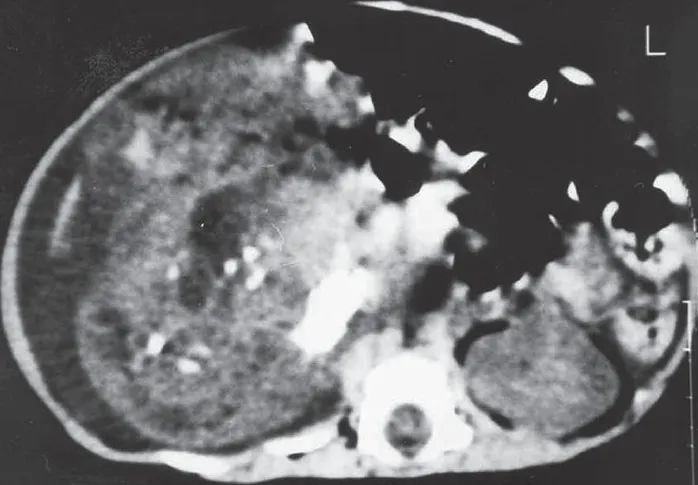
Computerized abdominal tomography shows a multilobed heterogeneous mass lesion.
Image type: radiology (ct)